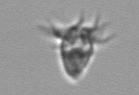
Label: Paratontonia_gracillima